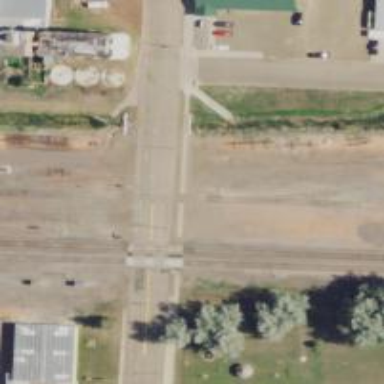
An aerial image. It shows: Railway siding with rails.